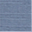
Piece: xx